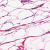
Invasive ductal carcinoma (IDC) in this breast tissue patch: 0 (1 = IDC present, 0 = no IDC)